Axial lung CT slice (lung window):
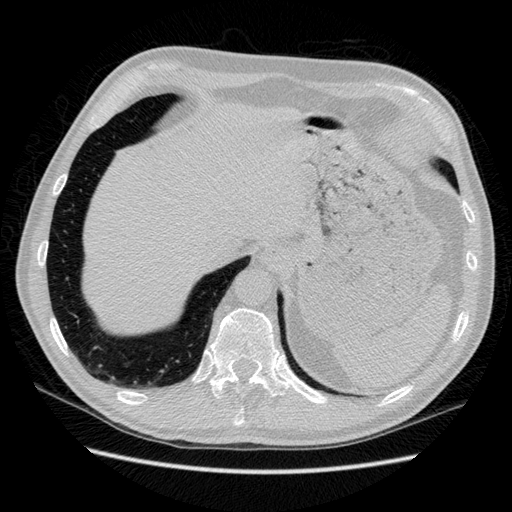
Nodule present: no